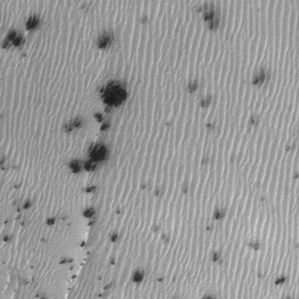
Label: frost